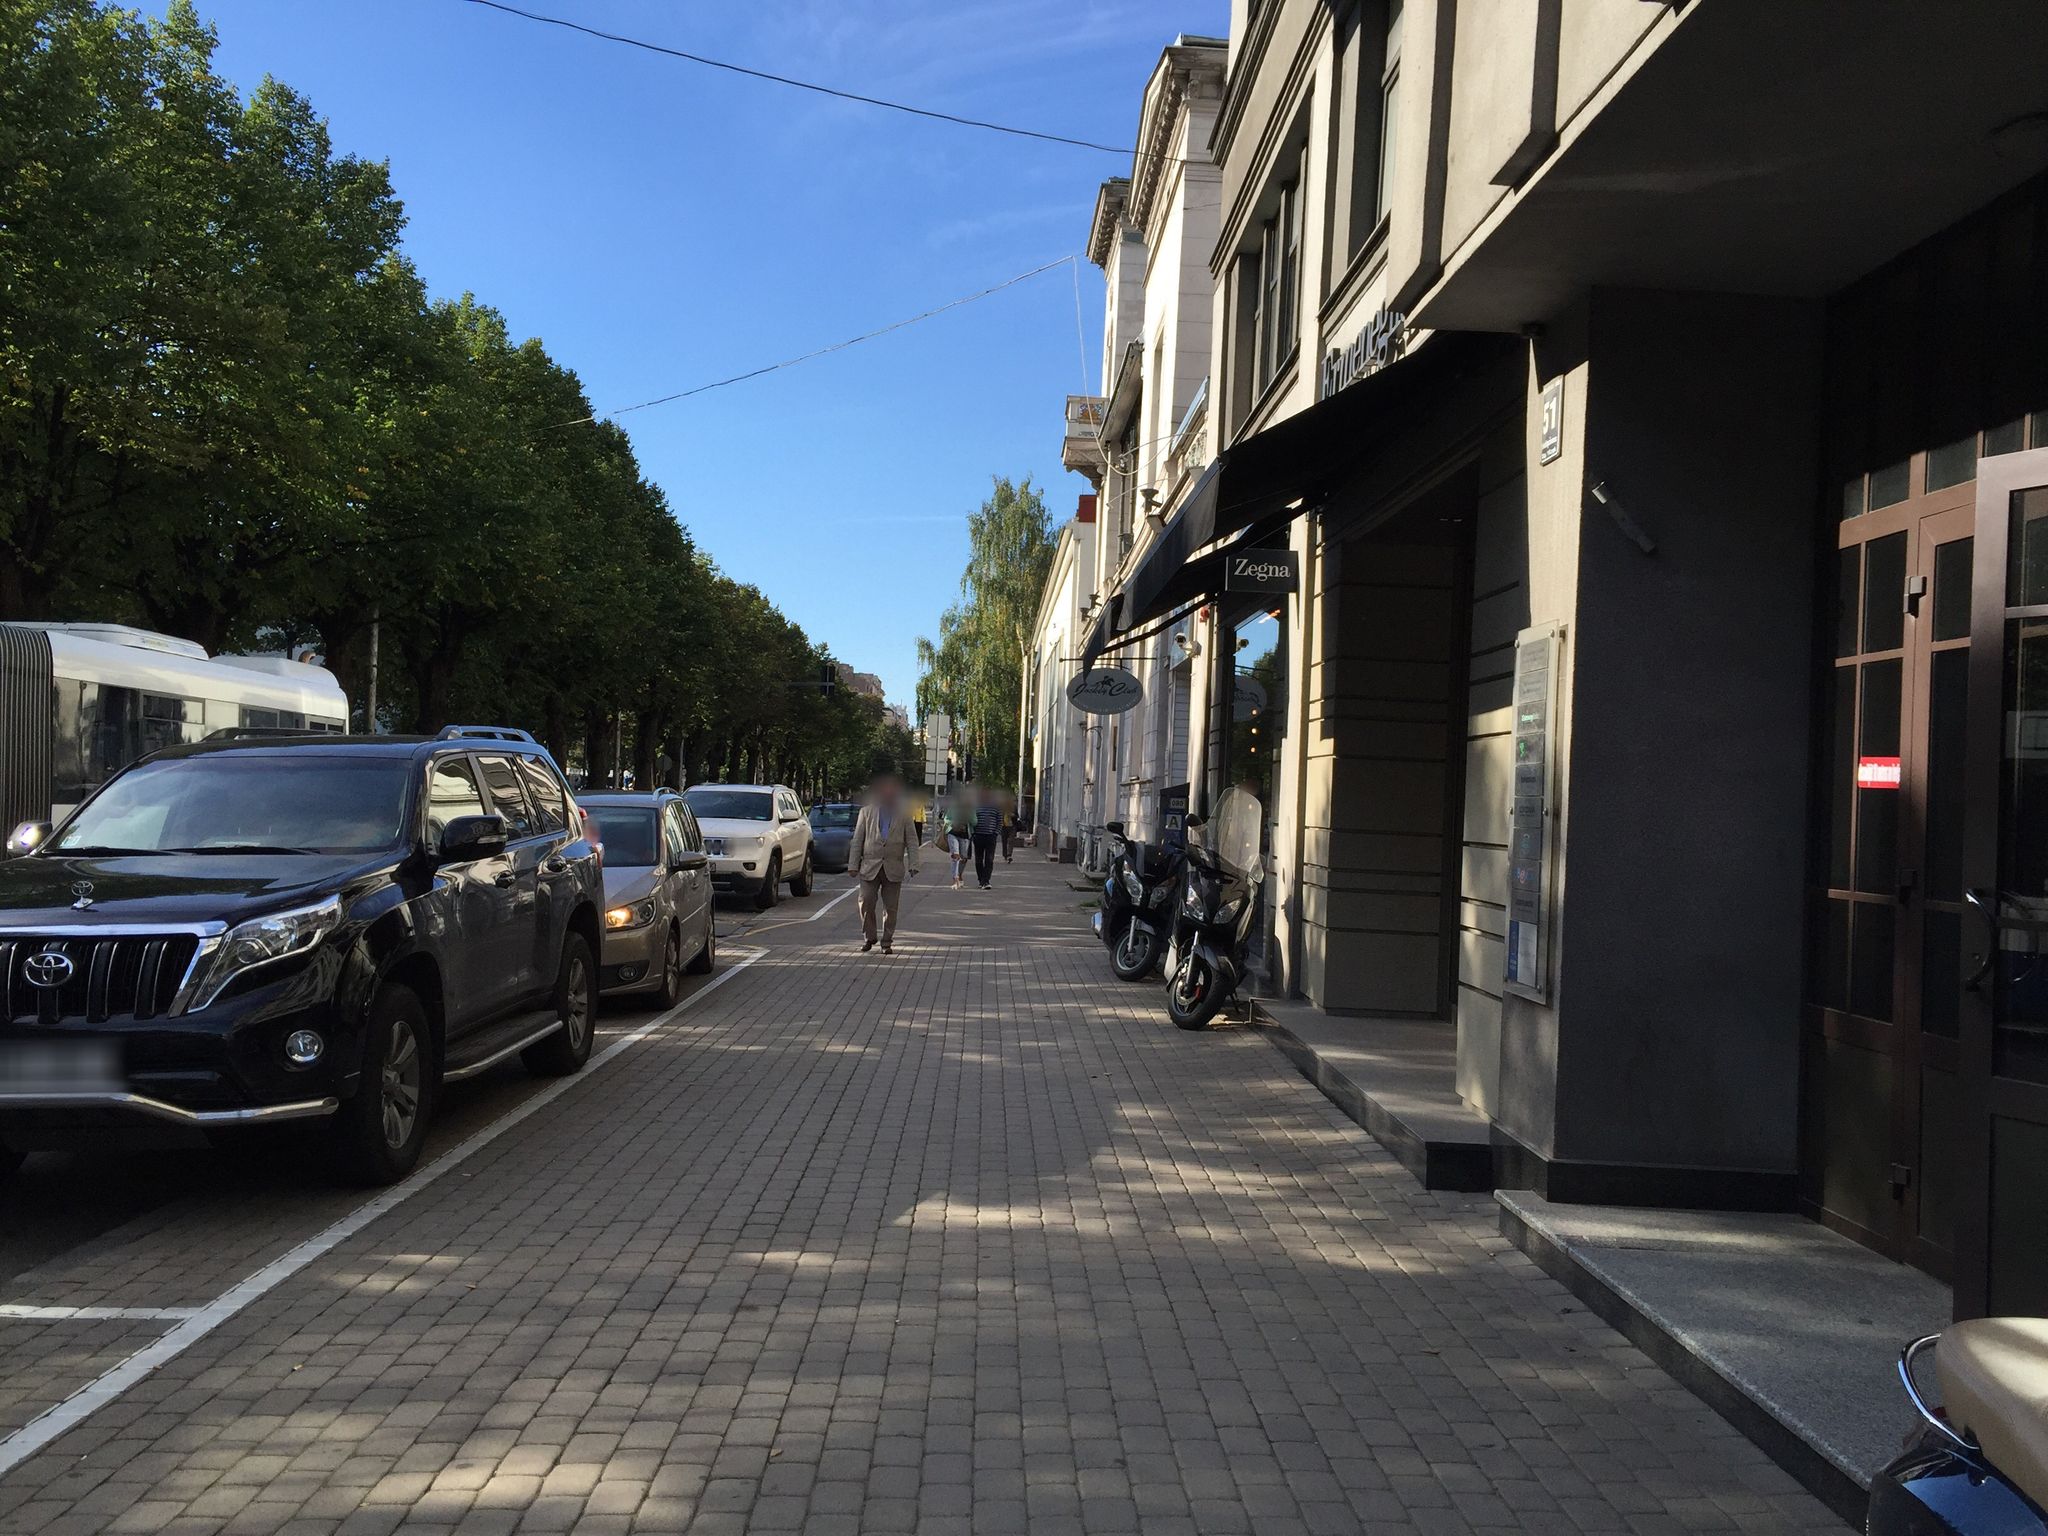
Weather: clear
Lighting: day
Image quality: good
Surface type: walking surface
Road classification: footway
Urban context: urban centre
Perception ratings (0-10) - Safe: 7.5, Lively: 9.76, Beautiful: 6.89, Boring: 0.87, Depressing: 1.79, Wealthy: 8.81